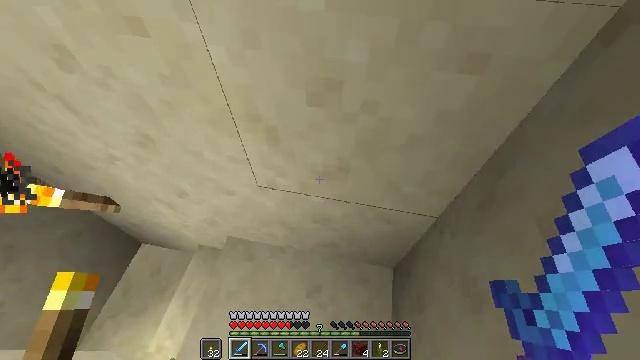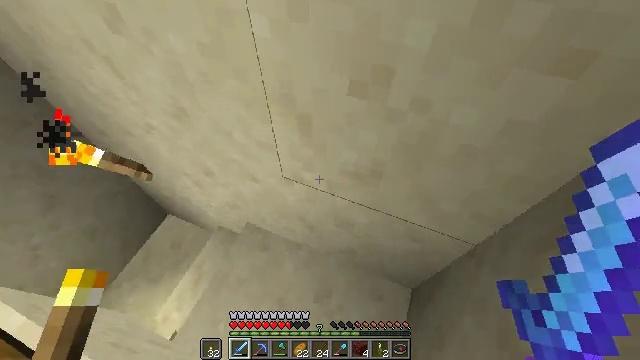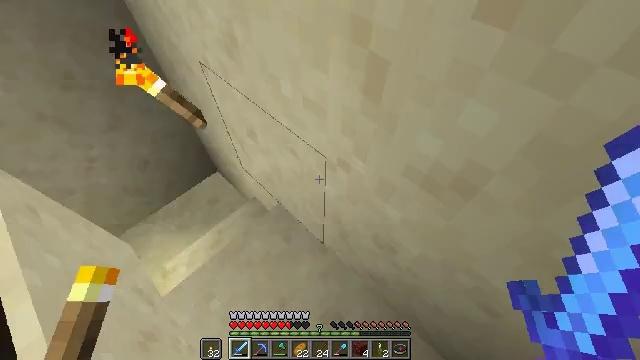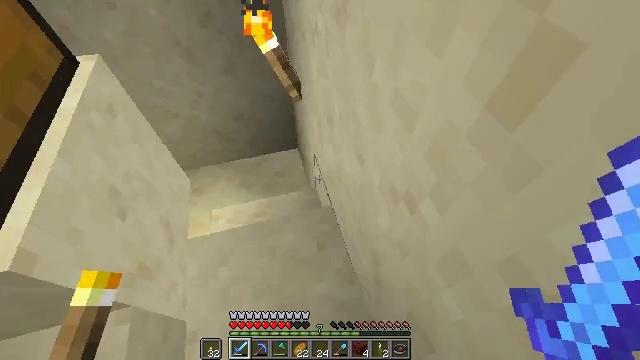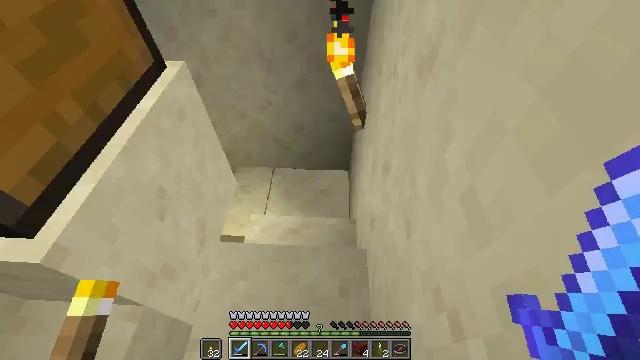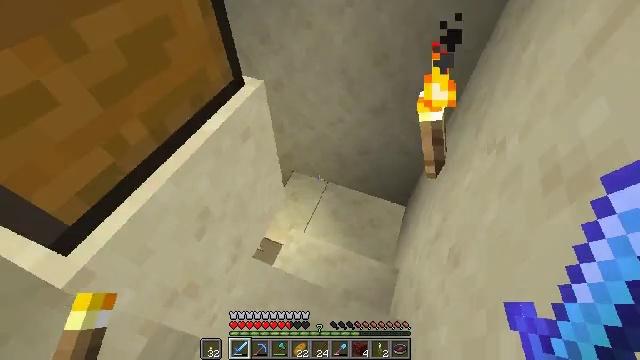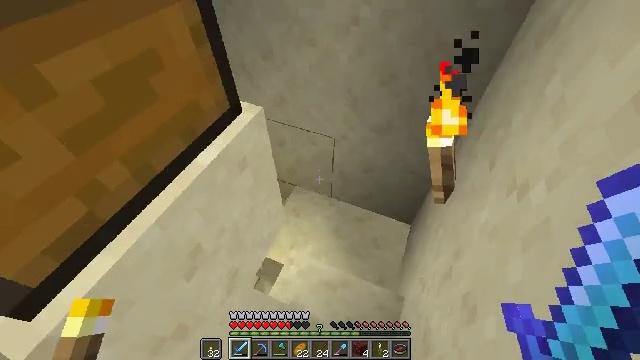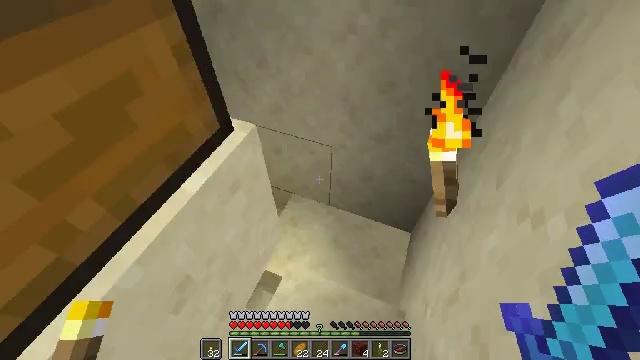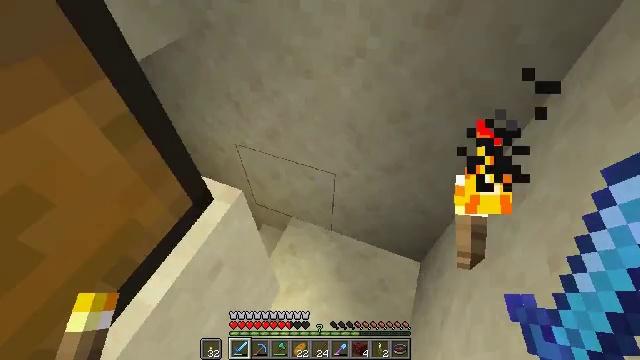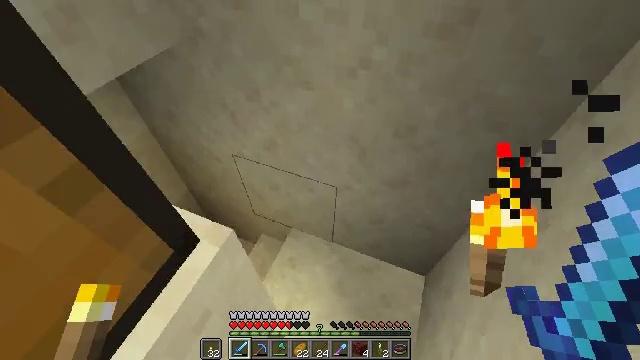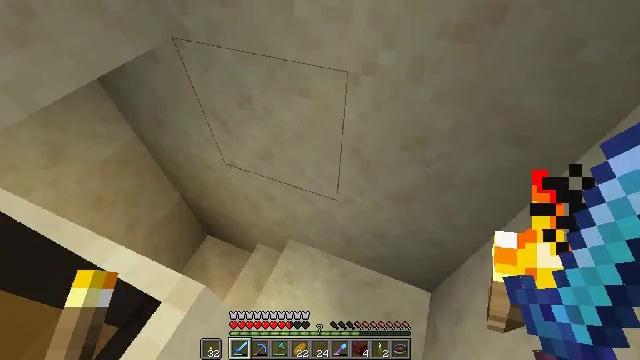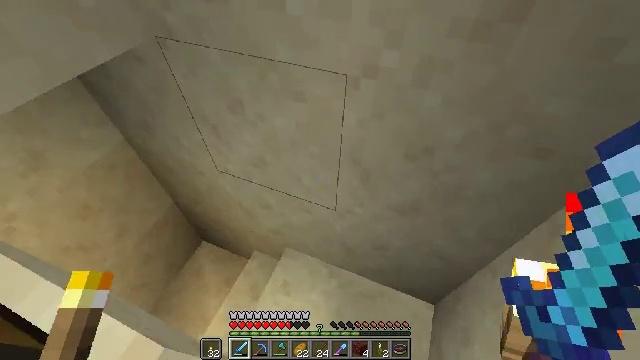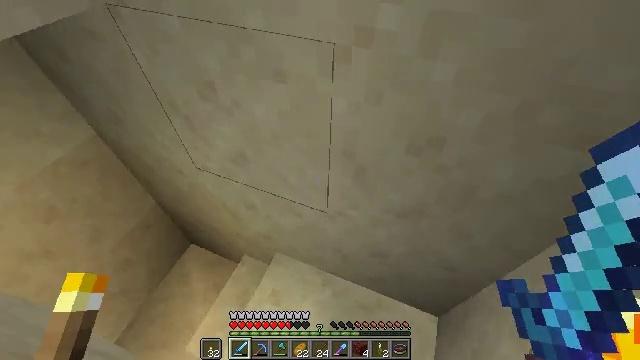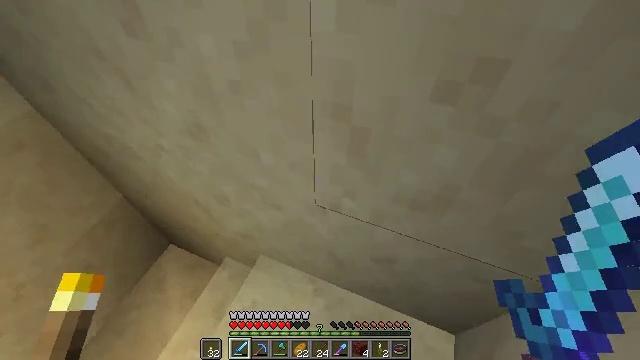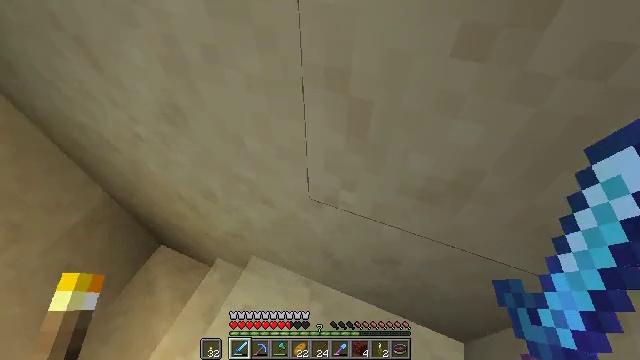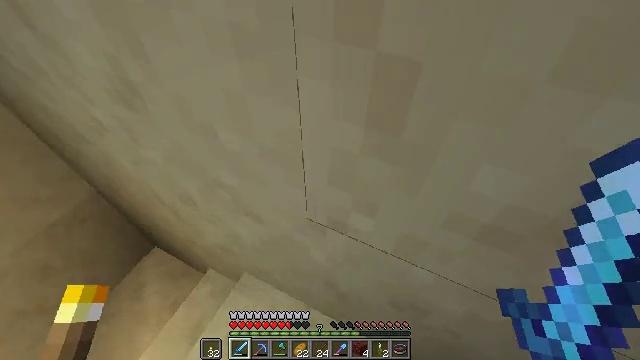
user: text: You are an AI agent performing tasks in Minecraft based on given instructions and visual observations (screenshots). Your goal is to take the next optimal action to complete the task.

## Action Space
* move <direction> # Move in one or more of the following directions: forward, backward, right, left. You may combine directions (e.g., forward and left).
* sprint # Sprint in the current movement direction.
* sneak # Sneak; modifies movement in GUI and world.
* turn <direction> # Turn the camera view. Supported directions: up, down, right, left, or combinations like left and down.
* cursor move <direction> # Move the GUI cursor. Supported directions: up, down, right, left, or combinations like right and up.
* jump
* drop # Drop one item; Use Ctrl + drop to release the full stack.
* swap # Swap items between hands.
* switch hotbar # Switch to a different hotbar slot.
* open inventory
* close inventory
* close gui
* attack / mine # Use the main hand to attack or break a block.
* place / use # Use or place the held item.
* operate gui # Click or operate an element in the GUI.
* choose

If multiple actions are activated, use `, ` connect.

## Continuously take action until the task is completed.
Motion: motion action
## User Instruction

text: Left click to mine the dead bush.
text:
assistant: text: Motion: move forward, turn left
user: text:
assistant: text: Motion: move forward, turn left
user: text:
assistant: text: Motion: move forward, turn left
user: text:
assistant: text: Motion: move forward, turn left and up
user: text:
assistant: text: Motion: move forward, turn left
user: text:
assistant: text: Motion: move forward, turn left and up
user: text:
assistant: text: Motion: move forward
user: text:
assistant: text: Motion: move forward
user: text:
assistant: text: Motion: move forward
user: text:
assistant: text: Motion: move forward
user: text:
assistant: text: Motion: move forward
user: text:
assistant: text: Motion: move forward
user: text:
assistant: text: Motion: move forward
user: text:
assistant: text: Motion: move forward
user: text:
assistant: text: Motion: move forward, turn left
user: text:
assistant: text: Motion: move forward, turn left and up
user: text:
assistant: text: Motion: move forward, turn left and up
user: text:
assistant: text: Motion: move forward, turn left
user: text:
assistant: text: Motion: move forward, turn left and down
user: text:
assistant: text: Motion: move forward, turn left and down
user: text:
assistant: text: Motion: move forward, turn left and down
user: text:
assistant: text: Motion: move forward, turn left
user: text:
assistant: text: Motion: move forward
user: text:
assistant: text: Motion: move forward
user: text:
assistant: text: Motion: move forward
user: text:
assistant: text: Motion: move forward
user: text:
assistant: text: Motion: move forward
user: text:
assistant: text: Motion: move forward
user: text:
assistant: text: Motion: move forward, turn left and up
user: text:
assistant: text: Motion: move forward, turn left